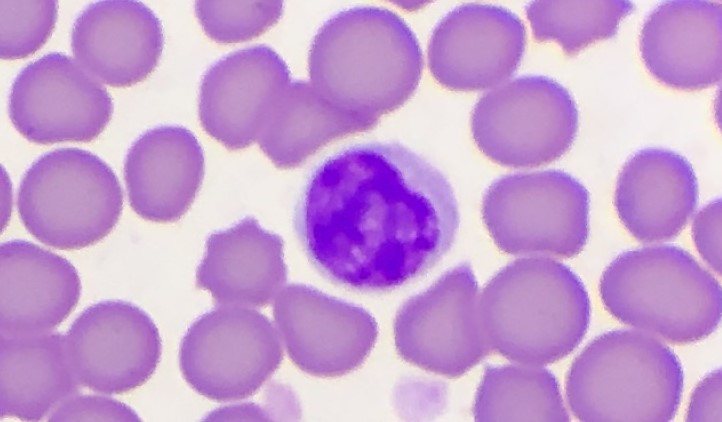
White blood cell type: Lymphocyte